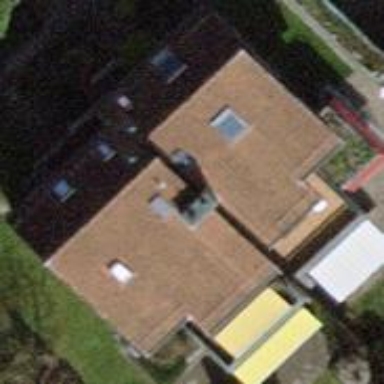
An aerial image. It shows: Semidetached house.